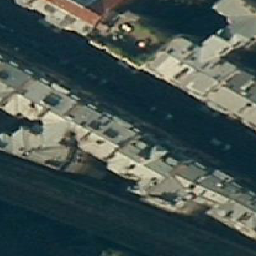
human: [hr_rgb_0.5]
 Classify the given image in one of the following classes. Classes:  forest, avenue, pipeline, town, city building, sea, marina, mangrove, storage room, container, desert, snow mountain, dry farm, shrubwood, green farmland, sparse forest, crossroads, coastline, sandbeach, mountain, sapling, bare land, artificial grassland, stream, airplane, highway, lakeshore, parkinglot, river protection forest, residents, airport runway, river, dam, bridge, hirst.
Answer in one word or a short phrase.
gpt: city building